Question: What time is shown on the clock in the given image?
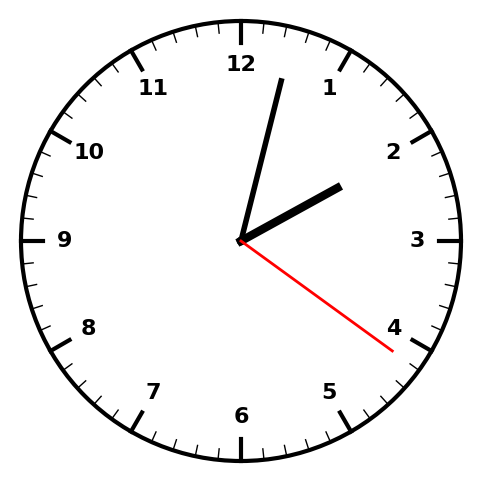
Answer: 02:02:21